Interaction volume radius: 10 \u00c5
Interaction volume height: 25 \u00c5
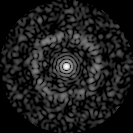
Disorder parameter: 0.8158